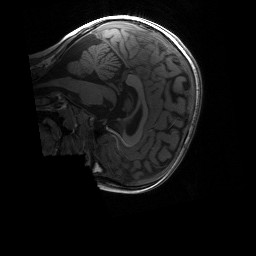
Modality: T1w
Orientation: sagittal
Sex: female
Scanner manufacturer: siemens
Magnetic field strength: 3 T
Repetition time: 1.9 s
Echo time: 0.00243 s